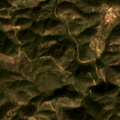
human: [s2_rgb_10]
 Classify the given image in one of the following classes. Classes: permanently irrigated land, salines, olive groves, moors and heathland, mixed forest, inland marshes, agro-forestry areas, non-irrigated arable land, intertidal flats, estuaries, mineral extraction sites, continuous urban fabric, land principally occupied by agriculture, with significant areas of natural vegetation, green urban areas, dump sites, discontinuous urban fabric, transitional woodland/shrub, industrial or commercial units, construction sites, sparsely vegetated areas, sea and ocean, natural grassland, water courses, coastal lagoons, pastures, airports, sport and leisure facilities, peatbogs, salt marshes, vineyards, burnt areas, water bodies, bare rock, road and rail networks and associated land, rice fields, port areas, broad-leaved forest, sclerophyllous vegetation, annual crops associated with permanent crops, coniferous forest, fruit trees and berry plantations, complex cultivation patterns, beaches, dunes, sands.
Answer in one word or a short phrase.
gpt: broad-leaved forest, sclerophyllous vegetation, transitional woodland/shrub